Question: I would like to know your opinion about dbscan clustering, I am trying to implement algorithm as published <URL>. In my opinion there is possibility for one point from border of some cluster to be an core point of another one as shown in picture:
.
I think there are some of the possible solutions:
- - -
What do you think is the best? Or am I getting something completely wrong?
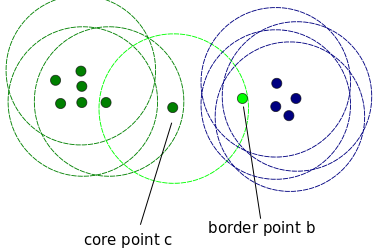
Answer: The core-point property is .
Either the point is a core point, or it is not; independent of which cluster it is in.
If it is a core point, then it cannot be a noise or border point anymore.
Whenever two core points are neighbors, they by definition are in the same cluster.
The known special case that can happen is that one point is to more than one cluster. See end of page 229.